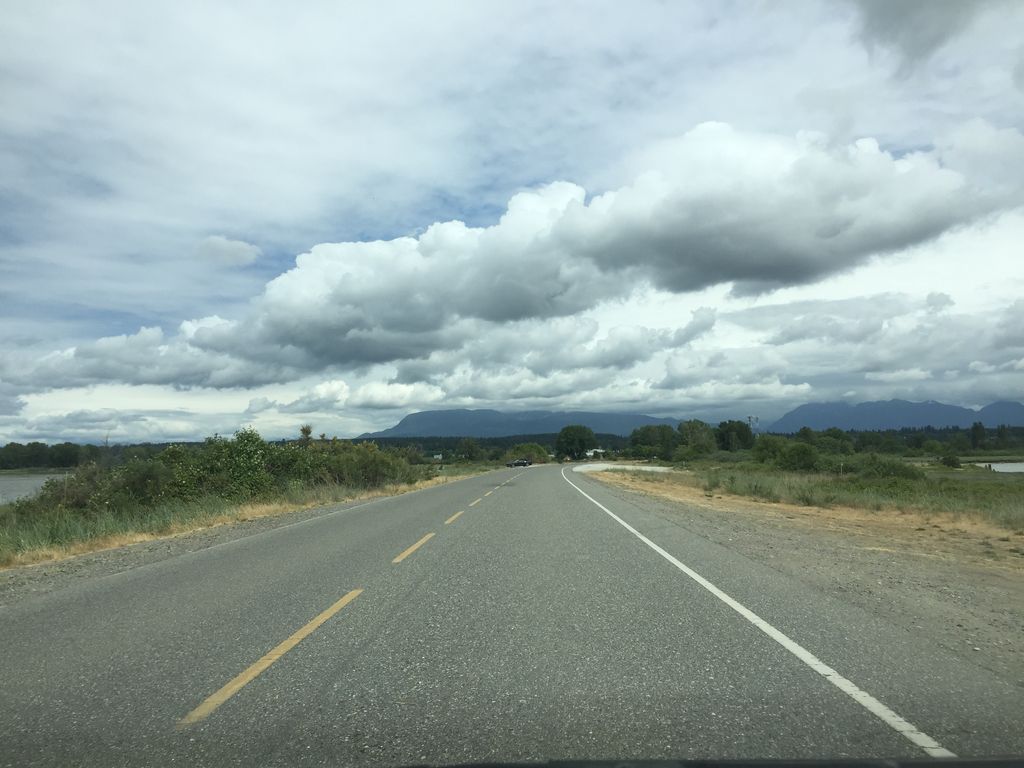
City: vancouver